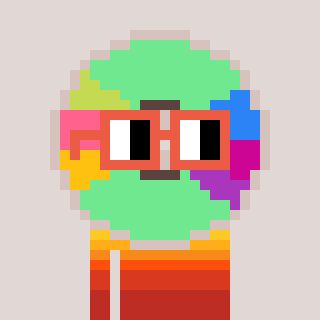
a pixel art character with square orange glasses, a cd-shaped head and a bege-colored body on a warm background